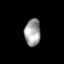
Tissue: lung
Cell type: Others
Senescence score: 0.1375
Nuclear area (px): 419
Mean DAPI intensity: 160.504